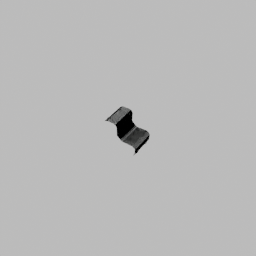
Label: mechanical